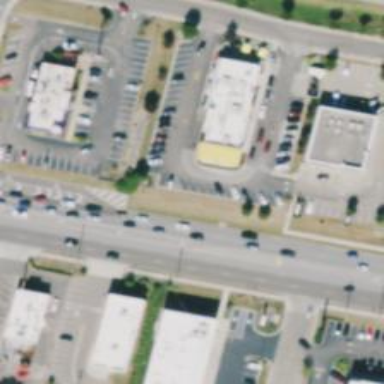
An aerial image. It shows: Retail area.